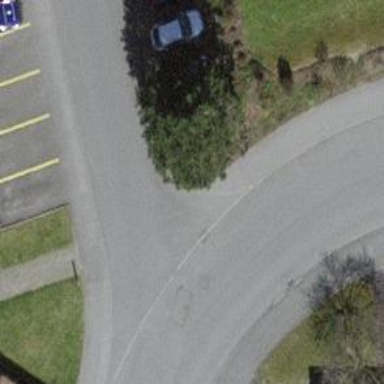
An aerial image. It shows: Kerb serving as barrier.